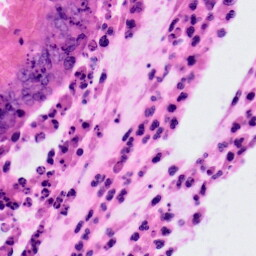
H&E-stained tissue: Colon